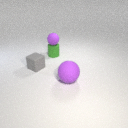
small green rubber cylinder behind small gray rubber cube